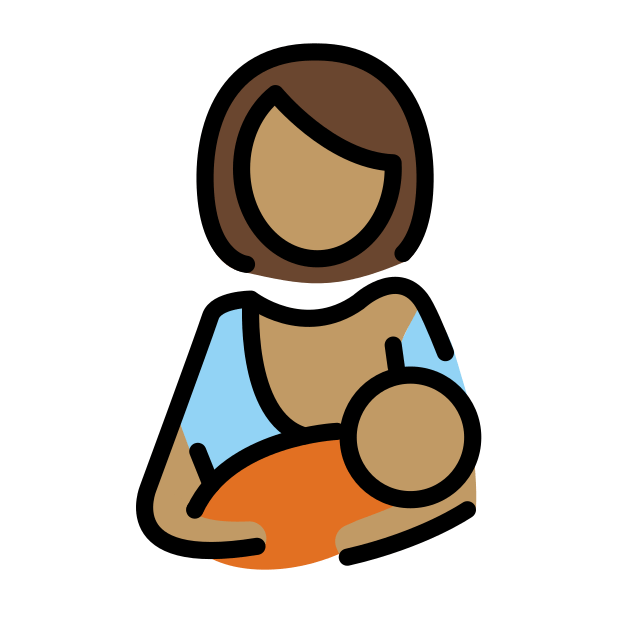
breast-feeding: medium skin tone